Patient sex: M
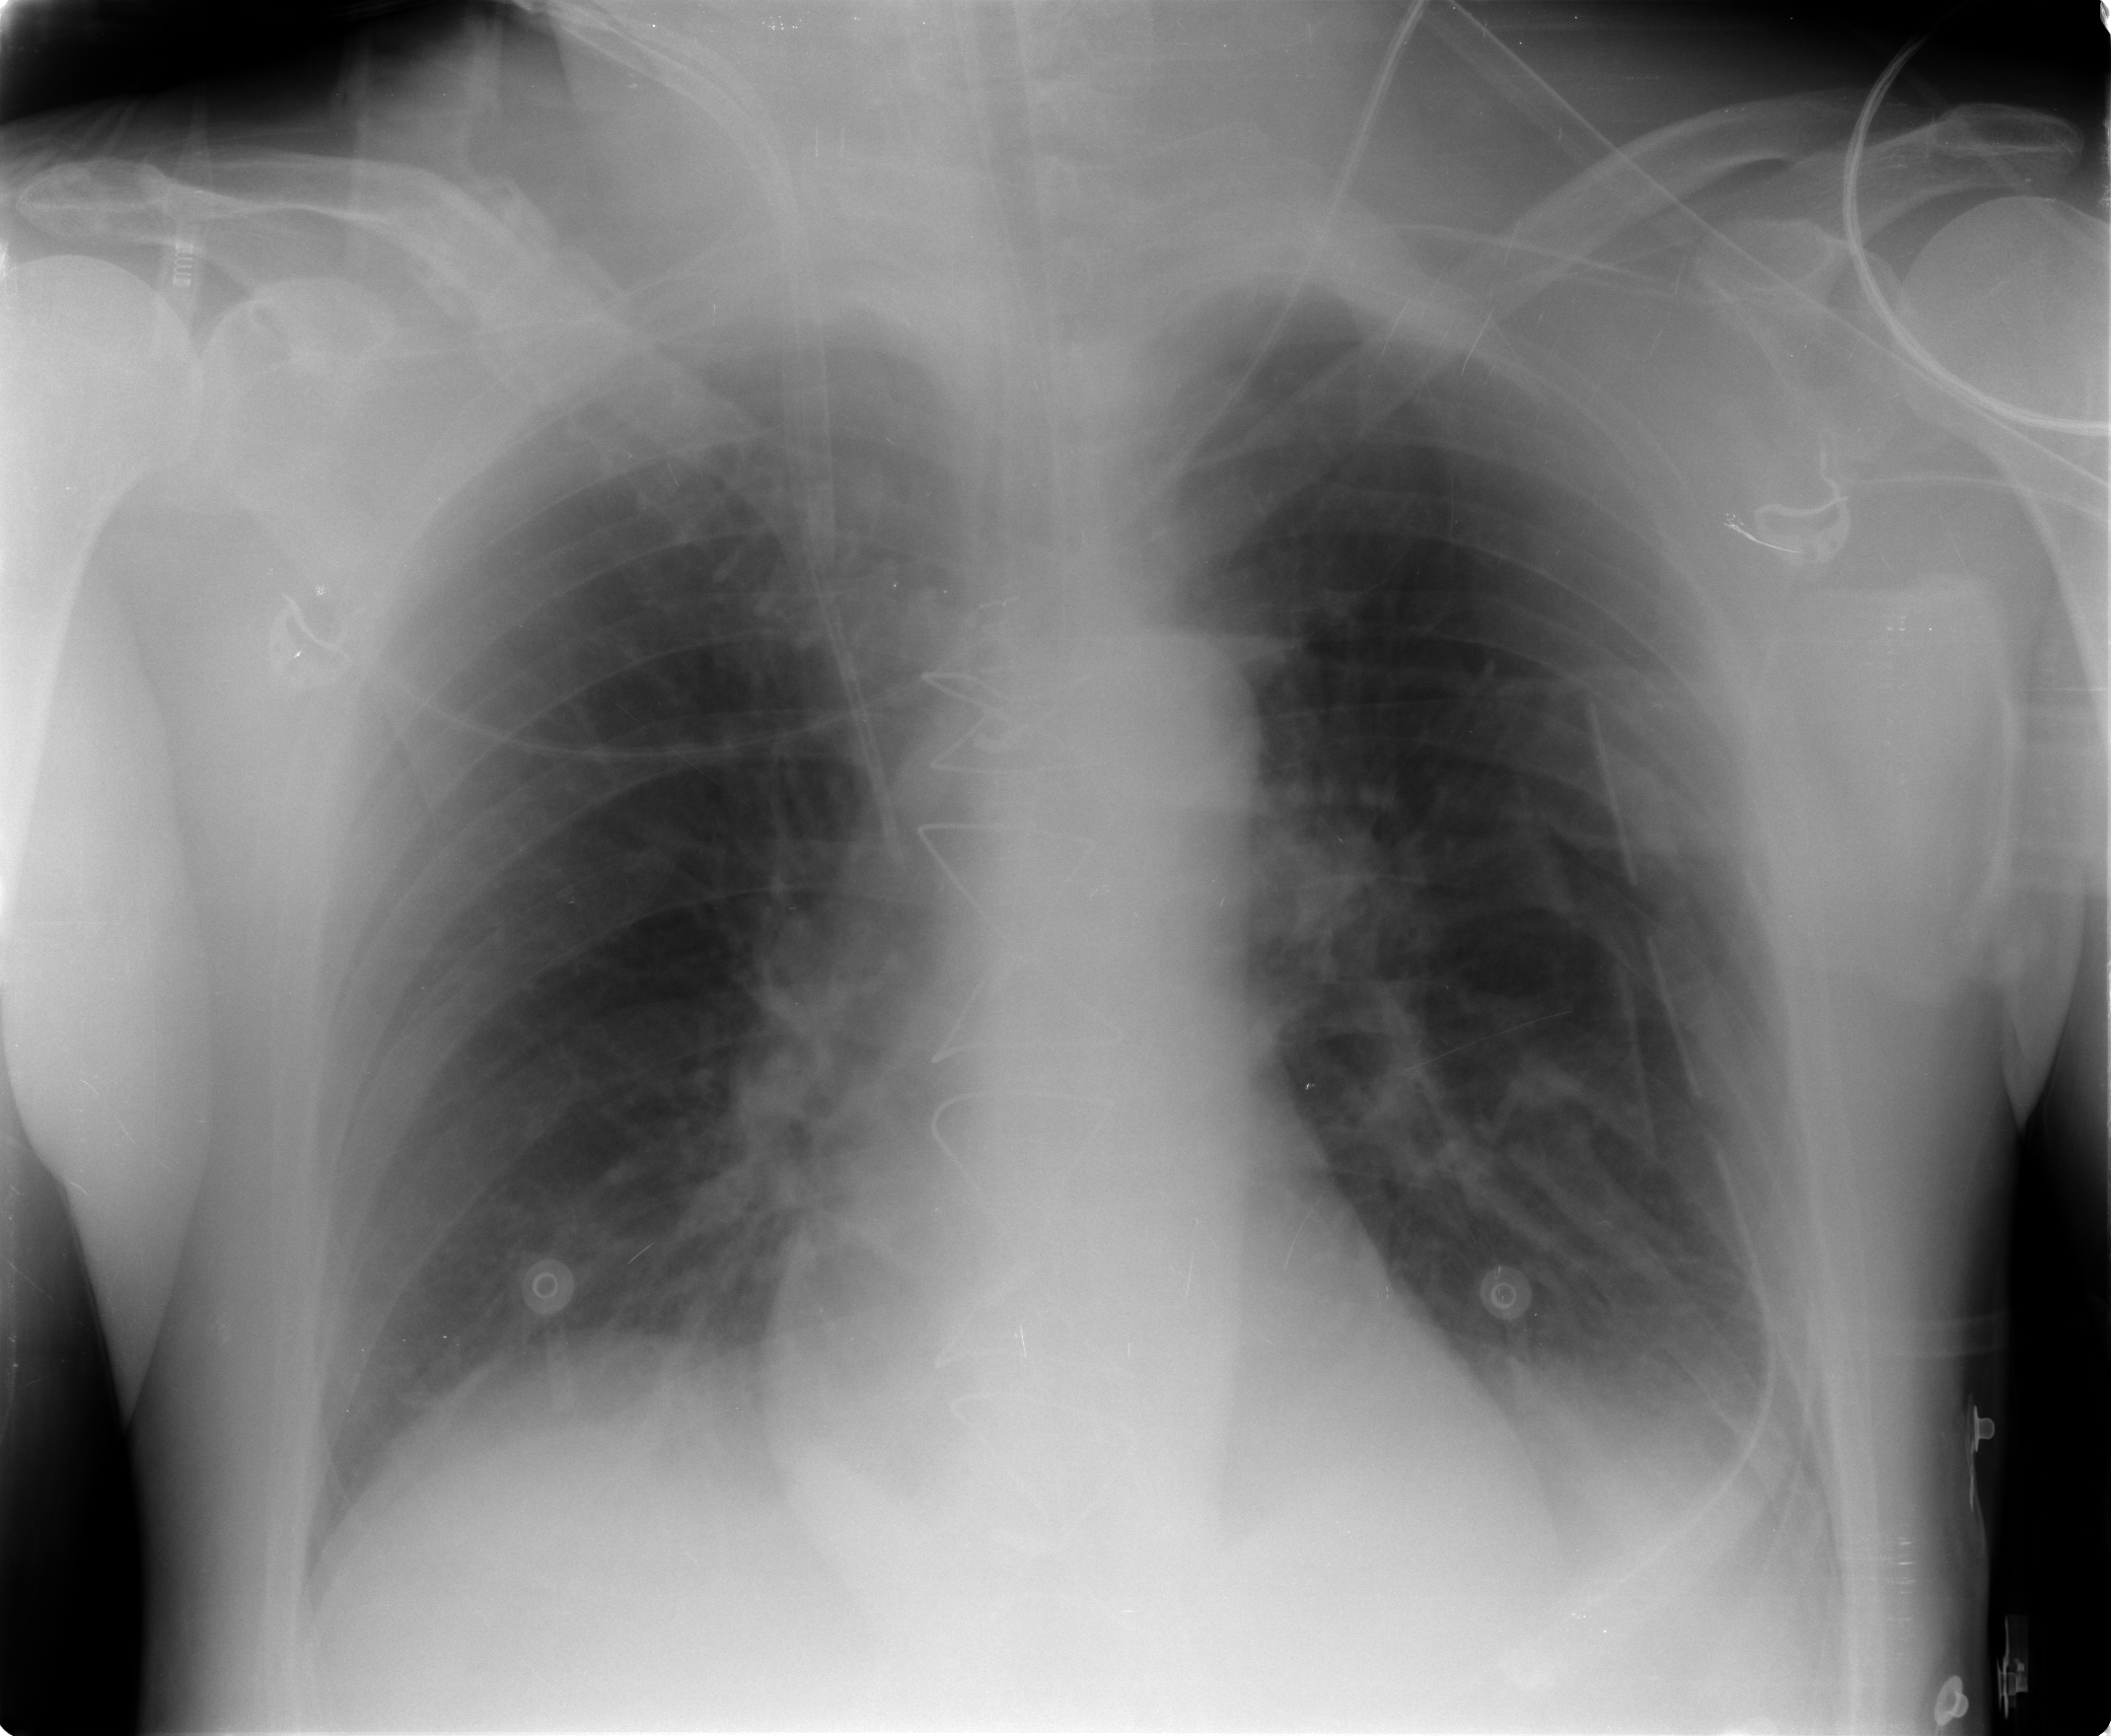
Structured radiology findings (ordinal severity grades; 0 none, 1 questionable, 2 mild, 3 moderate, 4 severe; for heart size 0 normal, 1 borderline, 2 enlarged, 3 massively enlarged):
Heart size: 0
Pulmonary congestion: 2
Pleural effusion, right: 1
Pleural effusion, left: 2
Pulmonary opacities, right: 0
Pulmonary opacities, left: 0
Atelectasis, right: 1
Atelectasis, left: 2